Question: I have been wondering if I can add custom web services with the wsdl or asmx file extension via the Research Pane in Microsoft Word 2010. I have searched just about every site that has those services, but no luck finding instructions. Rather than trial and error, I felt more confident if I were to ask someone here.
Basically, what I would like to be able to do is add a site like <URL> or some other source and be able to send queries via the research pane.

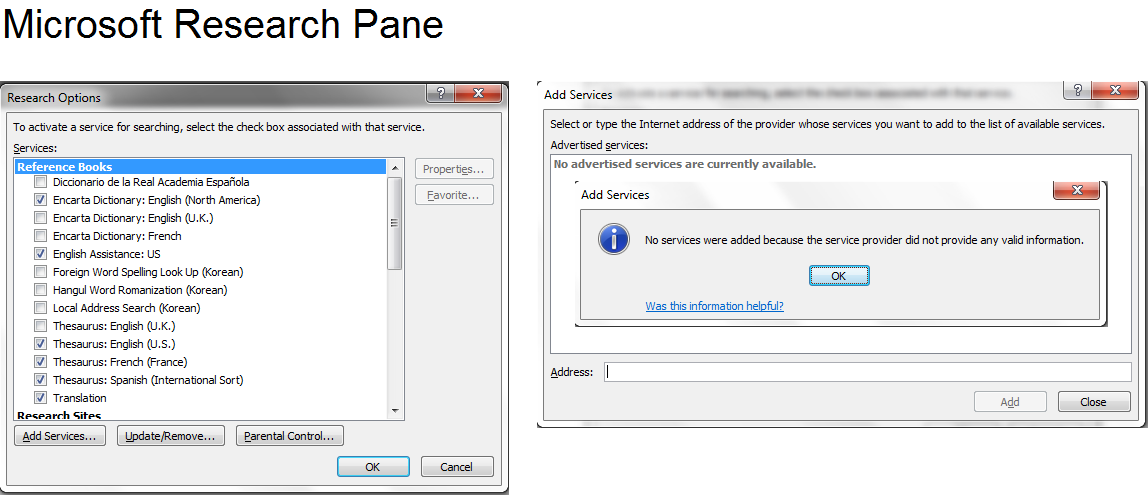
Answer: Start by reading this <URL>
Then the shortcut bellow (it's not perfect, and the actual search is not implemented, but I hope it helps)
1 Service interface
'''
namespace CustomResearchServiceWCF {
[ServiceContract(Namespace="urn:Microsoft.Search")]
public interface IOfficeResearchService
{
[OperationContract(Action = "urn:Microsoft.Search/Registration")]
string Registration(string regXML);
[OperationContract(Action = "urn:Microsoft.Search/Query")]
string Query(string queryXml);
}
'''
}
2 Implementation
'''
namespace CustomResearchServiceWCF
{
public class OfficeResearchService : IOfficeResearchService
{
public string Registration(string regXML)
{
var providerUpdate = new ProviderUpdate();
var writerSettings = new XmlWriterSettings {OmitXmlDeclaration = true,Indent=true};
var stringWriter = new StringWriter();
var serializer = new XmlSerializer(typeof(ProviderUpdate));
using (var xmlWriter = XmlWriter.Create(stringWriter, writerSettings))
{
serializer.Serialize(xmlWriter, providerUpdate);
}
return stringWriter.ToString();
}
public string Query(string queryXml)
{
throw new NotImplementedException();
}
}}
'''
3 ProviderUpdate, ResearchService and License
'''
namespace CustomResearchServiceWCF
{
public class License
{
[XmlAttribute(AttributeName = "acceptRequired")]
public bool AcceptRequired;
public string LicenseText { get; set; }
public License()
{
LicenseText = "some licensing information";
AcceptRequired = true;
}
}
public class Provider
{
public string Message { get; set; }
public License License { get; set; }
public string Id { get; set; }
public string Name { get; set; }
public string QueryPath { get; set; }
public string RegistrationPath { get; set; }
public string Type { get; set; }
public string AboutPath { get; set; }
[XmlAttribute]
public string Action { get; set; }
[DataMember]
public List<ResearchService> Services;
public Provider()
{
Type = "SOAP";
License = new License();
Services = new List<ResearchService>
{
new ResearchService
{
Id = "{942F685E-0935-42c8-80C5-95DB0D129910}",
Name = "Service",
Description = "Custom Research Service",
Copyright = "All content Copyright (c) 2003",
Display = "ON"
}
};
}
}
[XmlType("Service")]
public class ResearchService
{
/// <summary>
/// The GUID that is used when the Query function is called to differentiate a response from your Research service from a response from another Research service
/// </summary>
public string Id { get; set; }
/// <summary>
/// The name displayed in the Research task pane's Show Results From dropdown
/// </summary>
public string Name { get; set; }
/// <summary>
/// //The description displayed in the Properties dialog box for the service
/// </summary>
public string Description { get; set; }
public string Copyright { get; set; }
//Either On or Off; indicates whether the service should be displayed in the Show Results From dropdown.
public string Display { get; set; }
/// <summary>
/// The category with which the service should be grouped in the Show Results From dropdown and the Research options dialog box. See the Microsoft.Search.Registration.Response schema for a list of all the choices.
/// </summary>
public string Category { get; set; }
public ResearchService()
{
Category = "RESEARCH_GENERAL";
}
}
[XmlRoot(Namespace = "urn:Microsoft.Search.Registration.Response")]
public class ProviderUpdate
{
public string Status { get; set; }
public List<Provider> Providers;
public ProviderUpdate()
{
Status = "SUCCESS";
Providers = new List<Provider>
{
new Provider
{
Message = "Congratulations! You've registered Research Pane Examples!",
Action = "UPDATE",
Id = "{942F685E-0935-42c8-80C5-95DB0D129910}",
Name = "Wiktionary",
QueryPath = "http://services.highbeam.com/office/office.asmx",
RegistrationPath = "http://services.highbeam.com/office/office.asmx",
AboutPath = "http://www.highbeam.com"
}
};
}
}
}
'''